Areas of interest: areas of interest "Nanjing Bank (Chengdong Branch)"
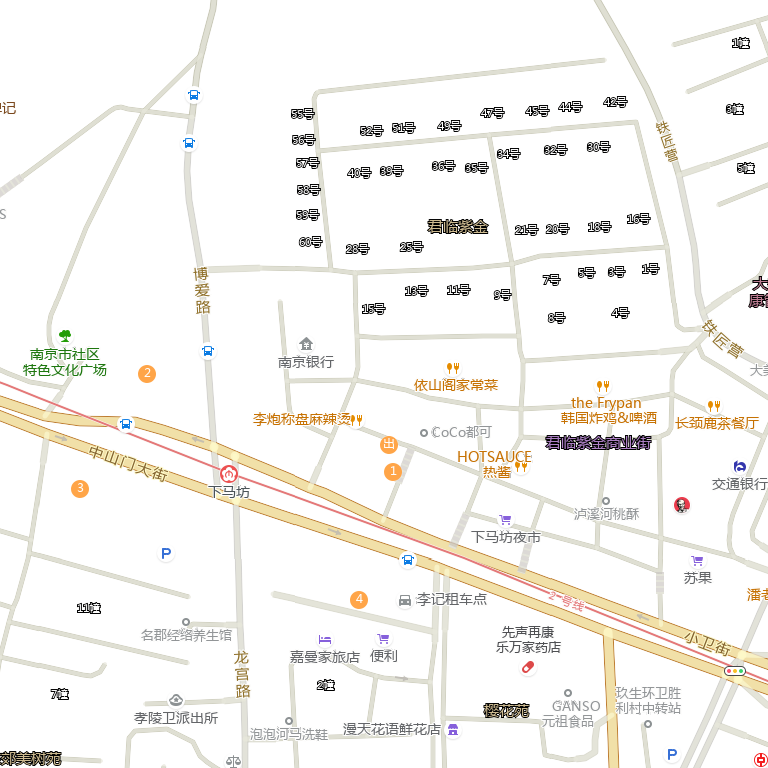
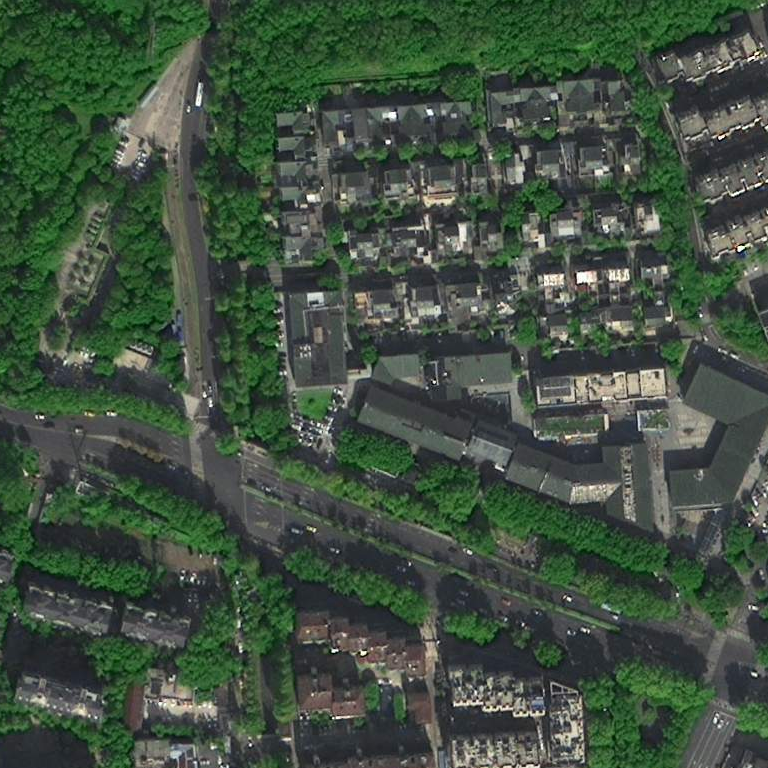